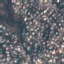
Label: Residential